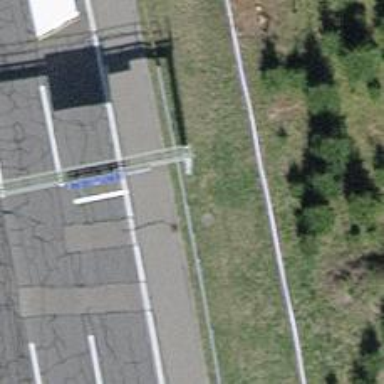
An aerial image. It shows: Gantry structure.